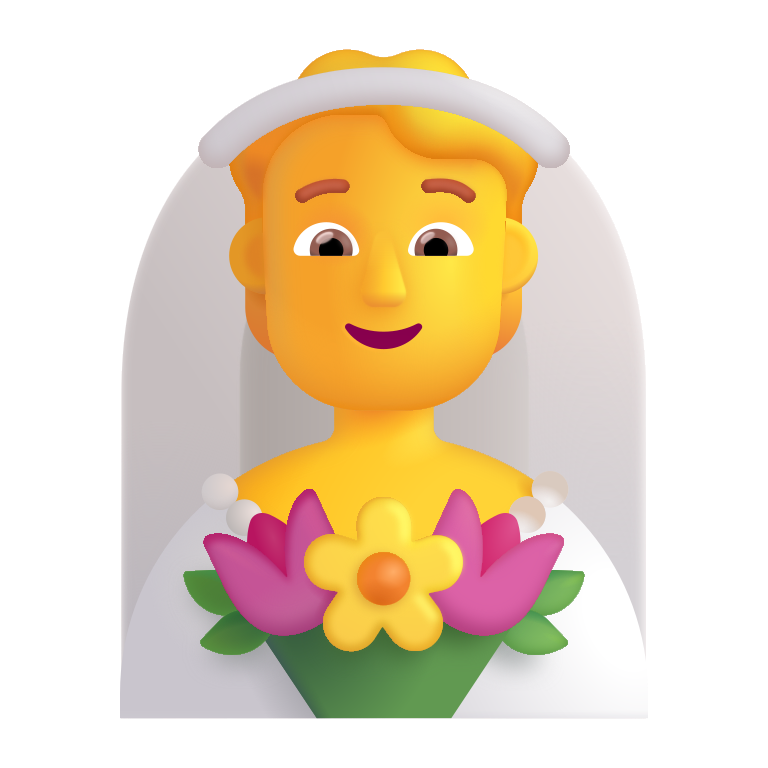
person with veil color default